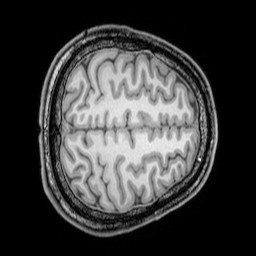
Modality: T1w
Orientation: axial
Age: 24
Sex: male
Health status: healthy
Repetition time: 0.081 s
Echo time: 0.037 s